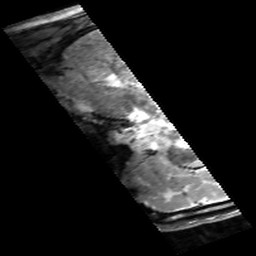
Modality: T2w
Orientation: sagittal
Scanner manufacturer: siemens
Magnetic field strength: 6.98 T
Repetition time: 5.65 s
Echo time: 0.044 s